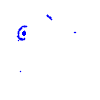
Particle: electron